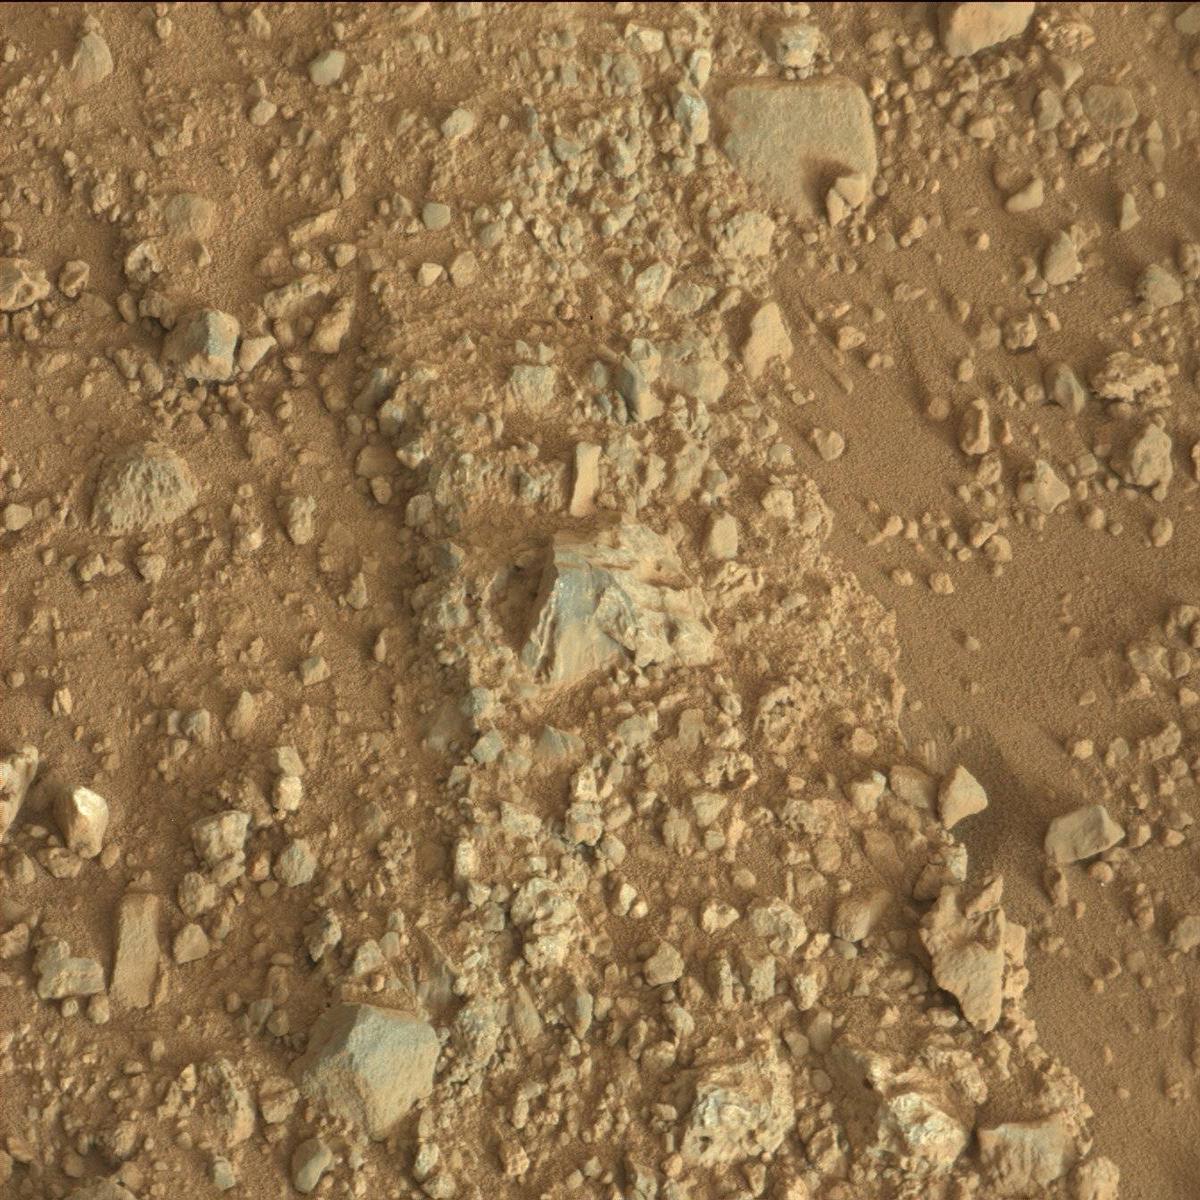
Terrain classes present: Bedrock, Rock, Sand / Soil